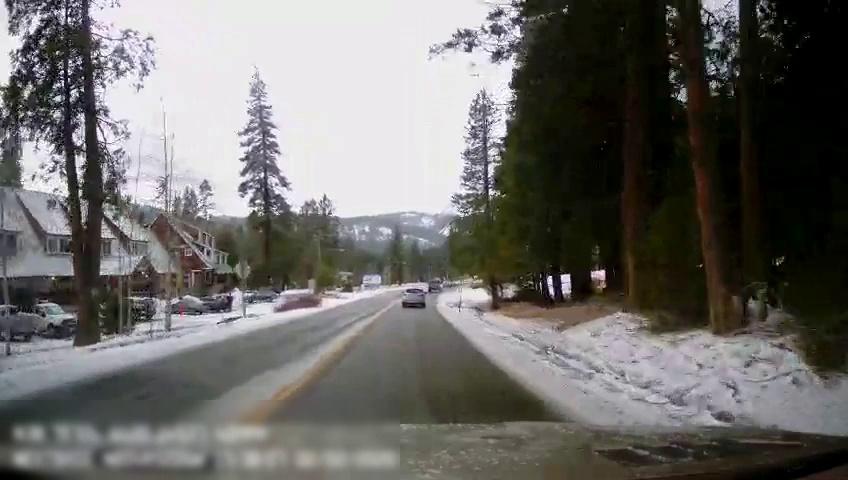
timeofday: Day
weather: Snowy
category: Drivable Space
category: Vehicles | Truck
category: Vehicles | SUV
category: Vehicles | Truck
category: Vehicles | Truck
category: Vehicles | SUV
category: Vehicles | Car
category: Vehicles | Car
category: Pedestrians
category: Vehicles | Car
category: Lanes | Current Lane
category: Lanes | Opposite Lane